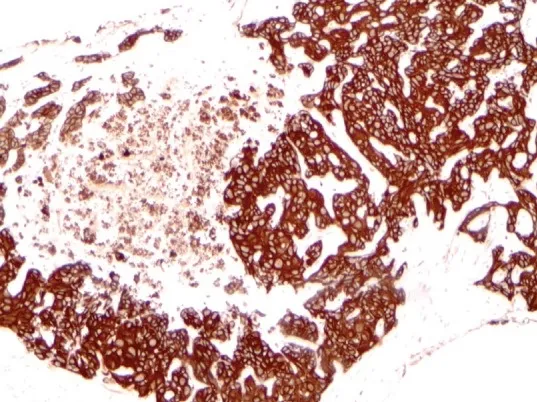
Immunohistochemical workup shows the tumour was strongly and diffusely positive for CK7 (10x magnification).
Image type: pathology (immunostaining)